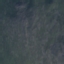
Land use / land cover class: HerbaceousVegetation